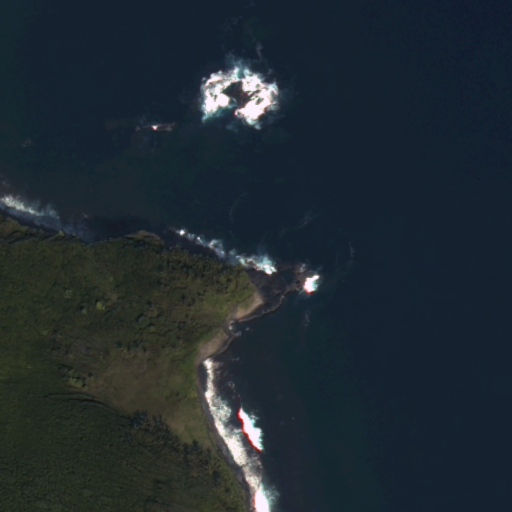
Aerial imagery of cape in Hawaii named Paepaemoana Point containing only unknown